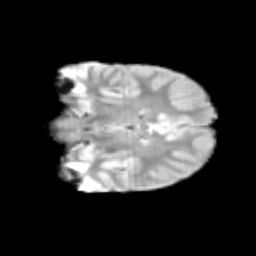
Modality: T2w
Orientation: coronal
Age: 11
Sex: male
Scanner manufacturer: siemens
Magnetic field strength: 3 T
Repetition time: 3.8 s
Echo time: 0.07 s